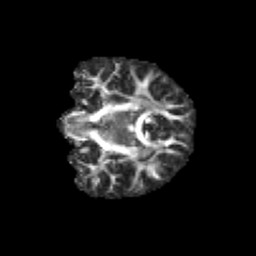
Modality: FA
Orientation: coronal
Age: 10
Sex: male
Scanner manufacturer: siemens
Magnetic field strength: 3 T
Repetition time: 3.8 s
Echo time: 0.07 s